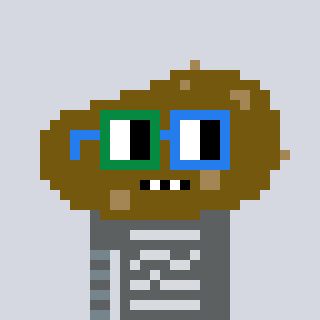
a pixel art character with square green and blue glasses, a potato-shaped head and a purple-colored body on a cool background